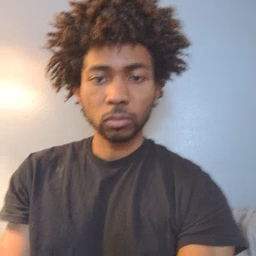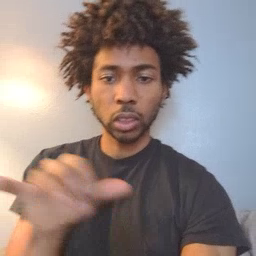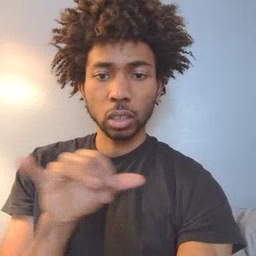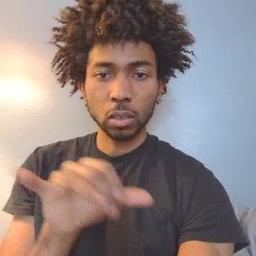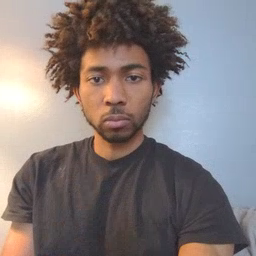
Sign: same